Question: My goal is to create a plugin that will build maven project with some custom settings. Can i, for example, choose a couple of goal and press my button to build the maven project with my settings?

.
If it is not possible can i add this action to right mouse button context menu or should i implement my own maven plugin? Maybe there is some other, more beuty way of doing this with actions or somehow?
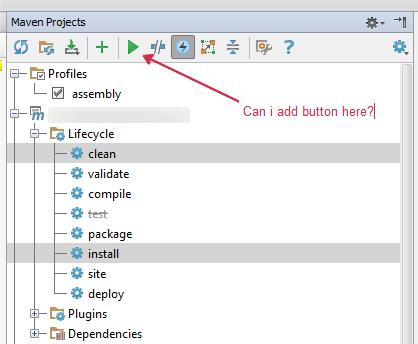
Answer: Yes. You need to add a dependency on the Maven plugin and add your action to the Maven.NavigatorActionsToolbar action group.